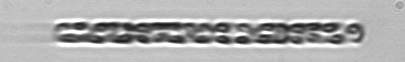
Label: Dactyliosolen_fragilissimus